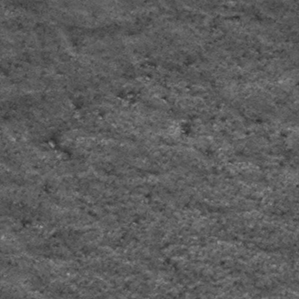
Label: frost